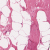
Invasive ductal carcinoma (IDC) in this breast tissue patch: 0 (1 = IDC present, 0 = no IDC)